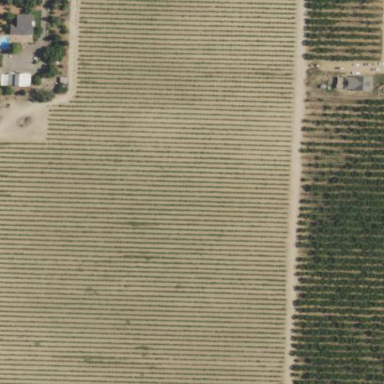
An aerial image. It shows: Vineyard with grape crops.